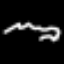
Label: squiggle